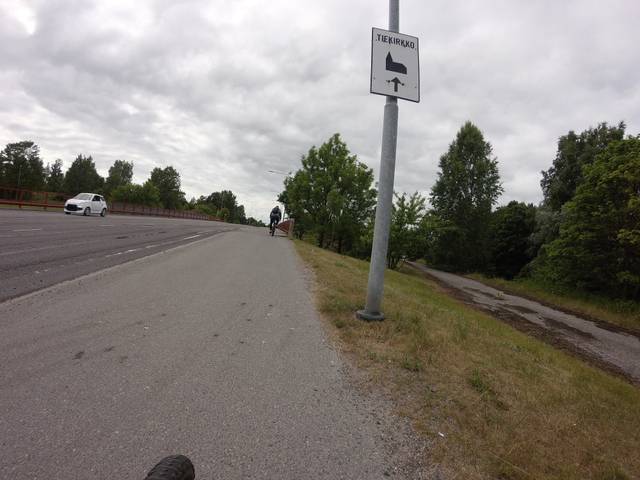
Region: Finland
Coordinates: 60.482, 22.182